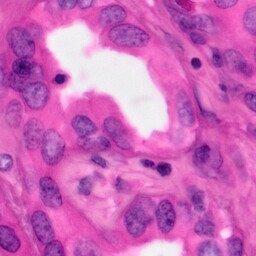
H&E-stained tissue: Pancreatic